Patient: sex F, age 58
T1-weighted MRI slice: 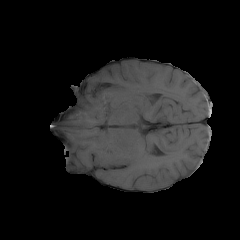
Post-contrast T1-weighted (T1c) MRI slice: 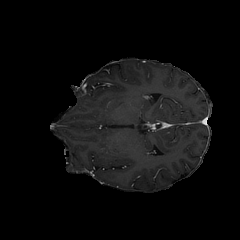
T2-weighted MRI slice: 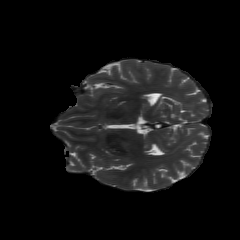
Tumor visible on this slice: no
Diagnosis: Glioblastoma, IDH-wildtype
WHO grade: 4